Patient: sex F, age 86
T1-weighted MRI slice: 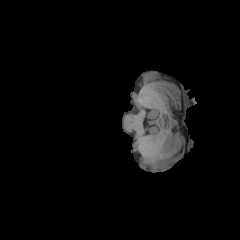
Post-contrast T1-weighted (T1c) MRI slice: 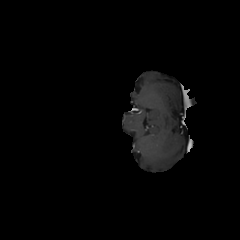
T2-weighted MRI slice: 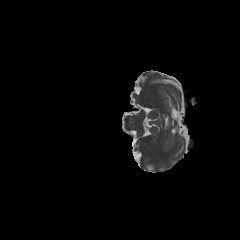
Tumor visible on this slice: no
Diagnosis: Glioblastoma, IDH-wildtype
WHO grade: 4